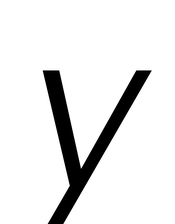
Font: Poppins-LightItalic